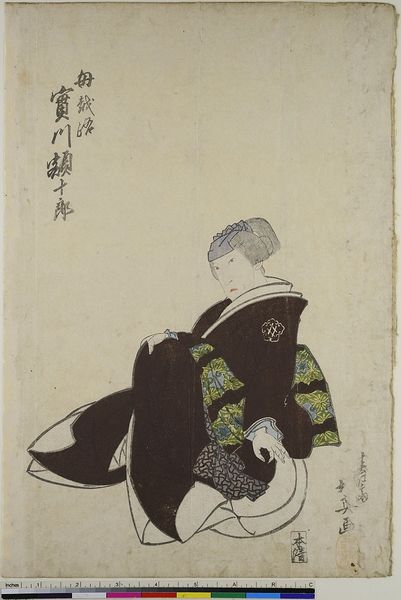
Titel: Der Schauspieler Jitsugawa Gakujuro als Koshiji
Künstler: Shunbaisai Hokuei
Standort: Hamburg
Institution: Museum für Kunst und Gewerbe Hamburg
Schlagwörter: holzschnitt, druckgraphik, druckgrafik, zeit, schauspieler, farbholzschnitt, schauspielerin, kabuki, edo, reproduktionen, druckerzeugnisse, prägedruck, reliefdruck